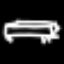
Label: bed